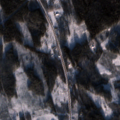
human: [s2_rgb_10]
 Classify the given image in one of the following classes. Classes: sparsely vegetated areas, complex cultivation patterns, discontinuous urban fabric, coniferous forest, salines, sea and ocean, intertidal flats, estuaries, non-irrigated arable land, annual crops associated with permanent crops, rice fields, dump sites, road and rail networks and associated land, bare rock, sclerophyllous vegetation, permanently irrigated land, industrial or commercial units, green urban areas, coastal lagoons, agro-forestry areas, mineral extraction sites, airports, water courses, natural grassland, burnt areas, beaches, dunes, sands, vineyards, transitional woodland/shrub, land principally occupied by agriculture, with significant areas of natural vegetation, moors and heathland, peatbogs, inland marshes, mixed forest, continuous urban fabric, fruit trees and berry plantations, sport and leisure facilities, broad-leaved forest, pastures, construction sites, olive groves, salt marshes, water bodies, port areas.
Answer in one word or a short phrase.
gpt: coniferous forest, mixed forest, transitional woodland/shrub